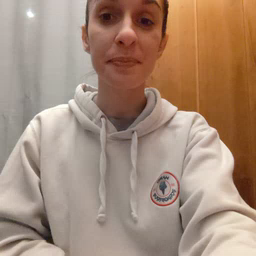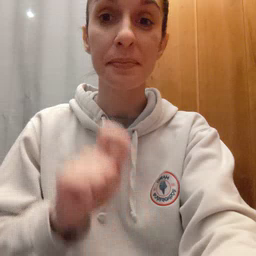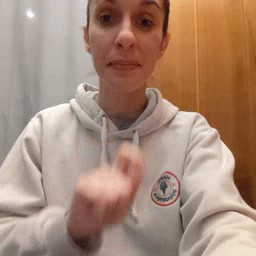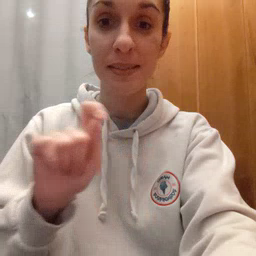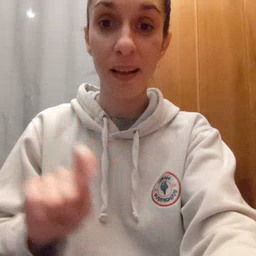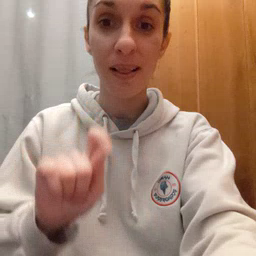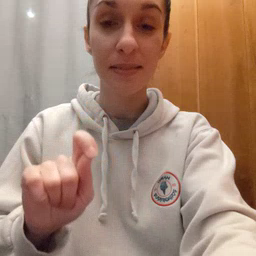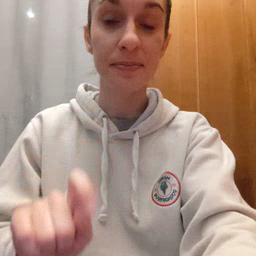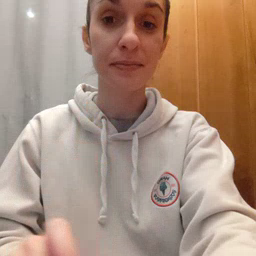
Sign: pencil